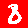
Digit: 8